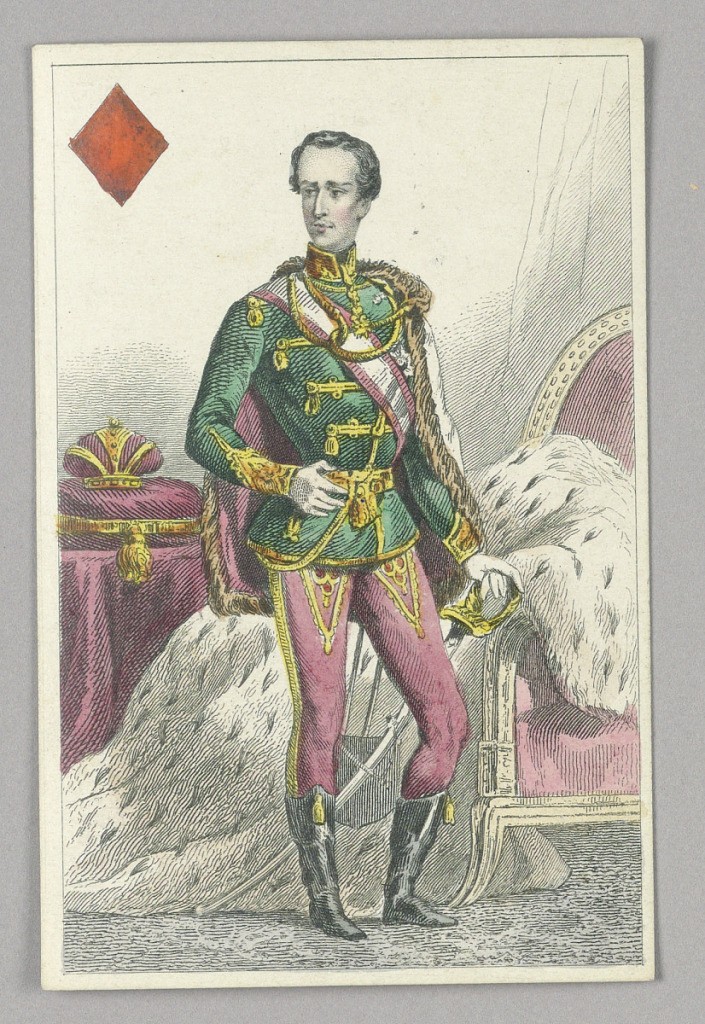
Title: Franz Joseph, Emperor of Austria, King of Diamonds from Set of "Jeu Imperial–Second Empire–Napoleon III" Playing Cards
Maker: B.P. Grimaud, Paris, France
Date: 1858
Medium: Lithograph on glazed paper
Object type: Playing Card
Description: Franz Joseph, Emperor of Austria, King of Diamonds from Set of "Jeu Imperial-Second Empire-Napoleon III" Playing Cards.